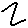
Label: zigzag